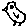
Label: bird